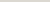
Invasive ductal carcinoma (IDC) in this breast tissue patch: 0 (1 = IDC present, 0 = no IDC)